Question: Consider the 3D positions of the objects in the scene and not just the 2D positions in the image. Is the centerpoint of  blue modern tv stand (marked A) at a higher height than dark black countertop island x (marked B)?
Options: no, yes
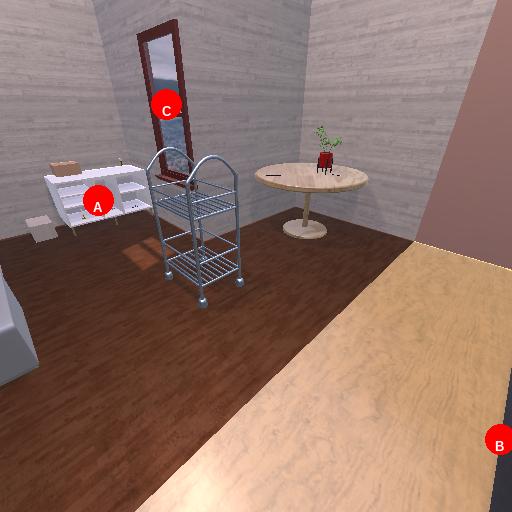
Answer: no